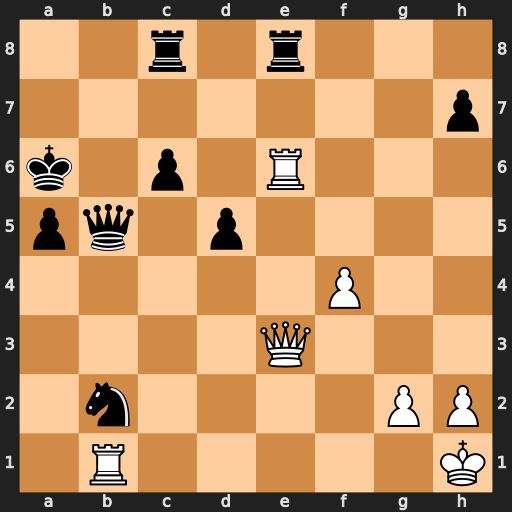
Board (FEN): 2r1r3/7p/k1p1R3/pq1p4/5P2/4Q3/1n4PP/1R5K
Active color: w
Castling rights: -
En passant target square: -
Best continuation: Rxe8 Nc4 Rxb5 Nxe3 Rxa5+ Kxa5 Rxc8